Aerial crown-view tile of a tropical tree (Barro Colorado Island, Panama), acquired 20241112:
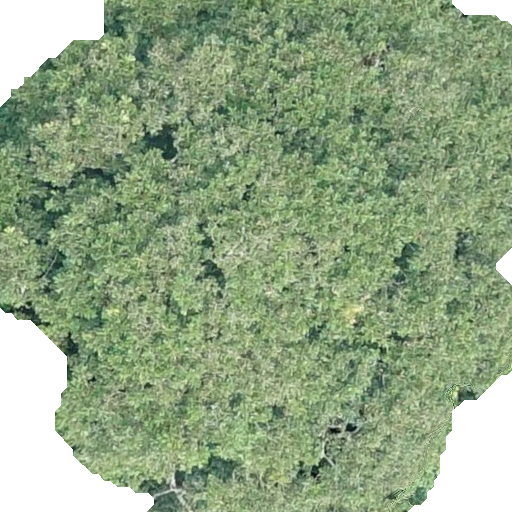
Species: Dipteryx oleifera
GBIF accepted scientific name: Dipteryx oleifera
Crown area: 455.963 m²